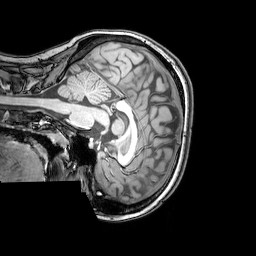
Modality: T1w
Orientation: sagittal
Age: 20
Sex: female
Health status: healthy
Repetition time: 0.081 s
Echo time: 0.037 s